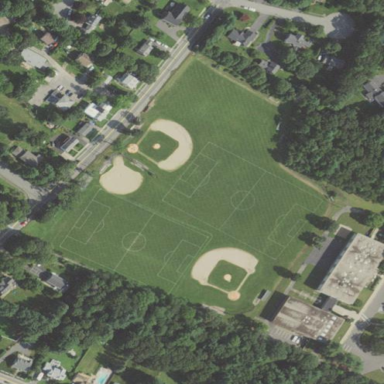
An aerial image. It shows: Soccer pitch with grass surface for leisure land.